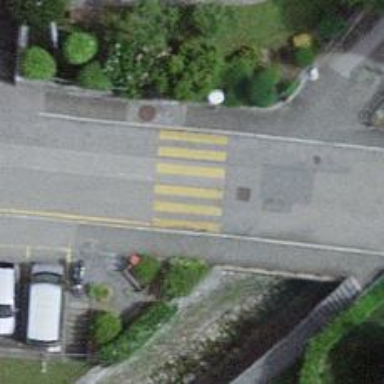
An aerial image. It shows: Zebra crossing on the road.